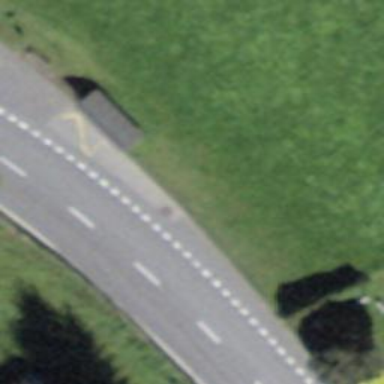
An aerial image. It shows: Bus stop along the road.